Field crop: maize
Growth stage: 2
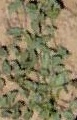
Species: convolvulus